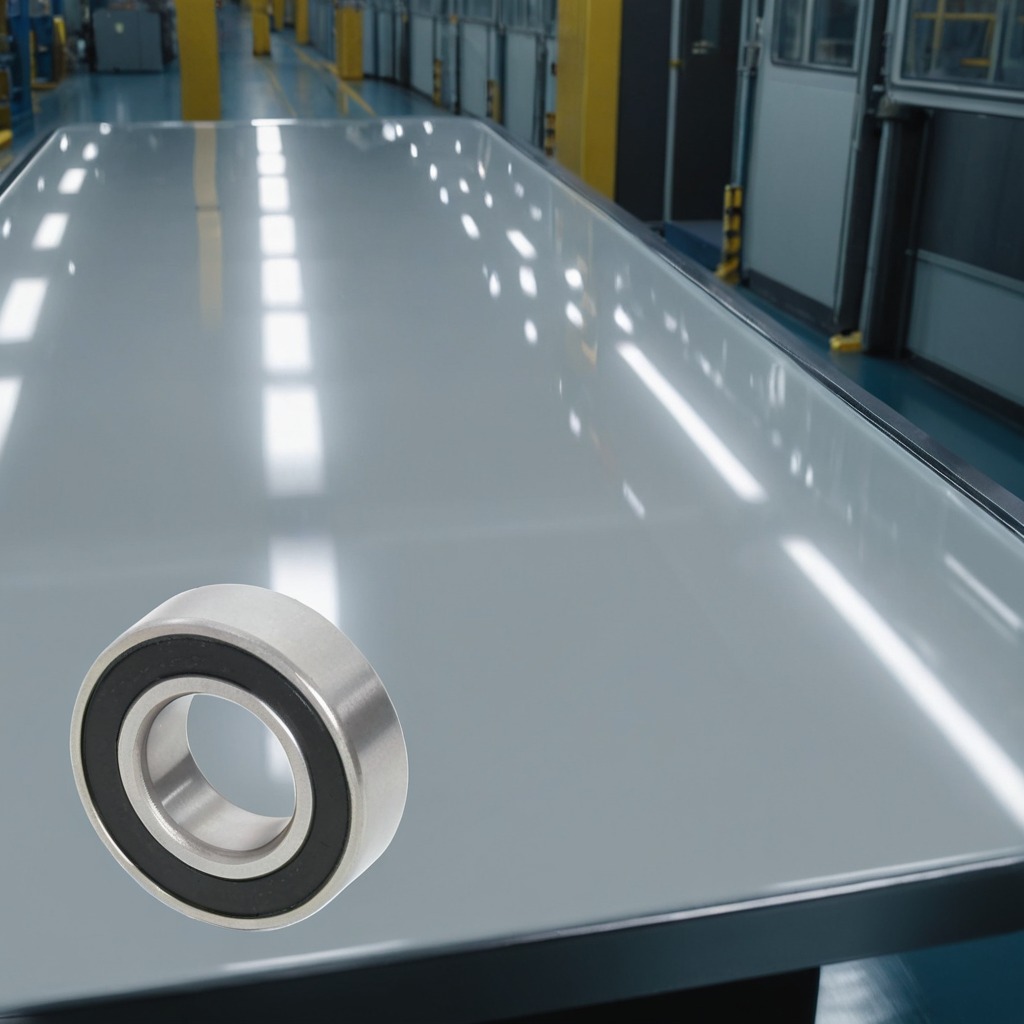
A ball bearing is lying on the table in the ship maintenance bay.